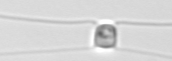
Label: Chaetoceros_similis